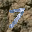
Label: 7